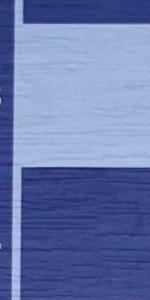
Label: Empty